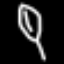
Label: leaf